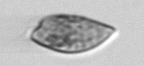
Label: Prorocentrum_dentatum